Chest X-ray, AP view. Patient: 42 years old, sex M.
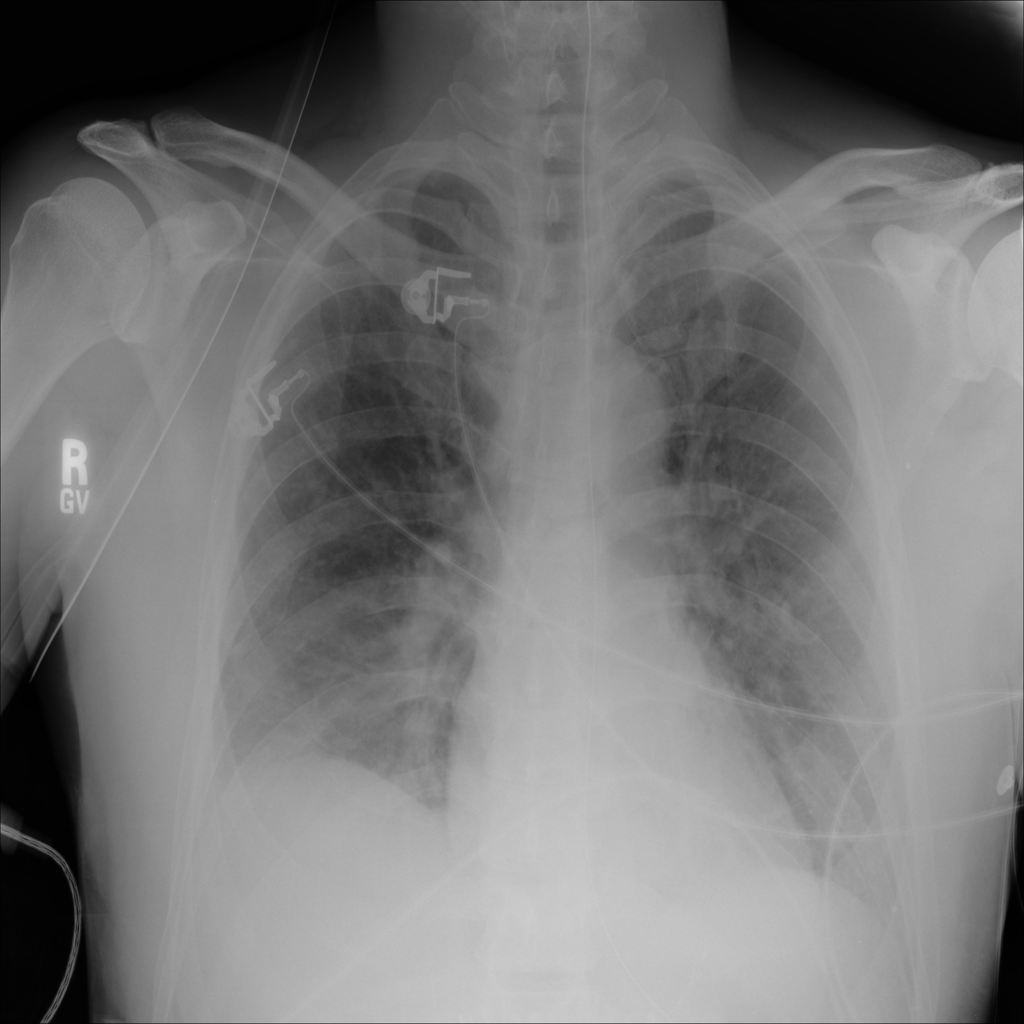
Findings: No Finding